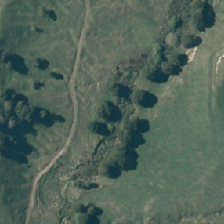
Land cover: deciduous_hardwood